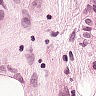
Metastatic tissue present: yes